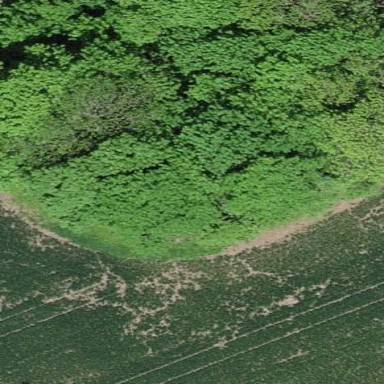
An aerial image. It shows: Sinkhole in forest area.